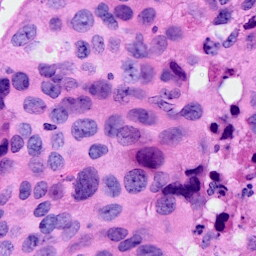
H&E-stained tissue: Breast